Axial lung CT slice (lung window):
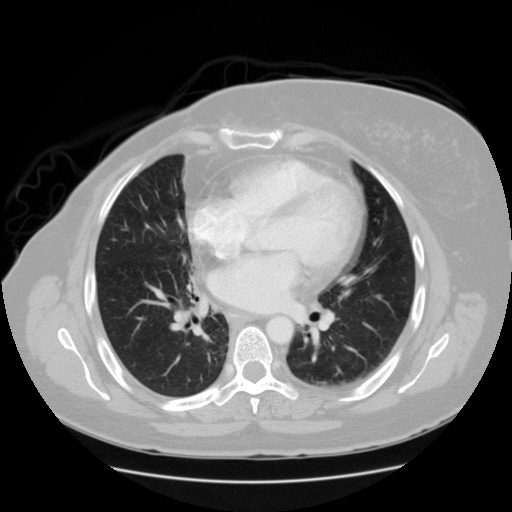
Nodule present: no